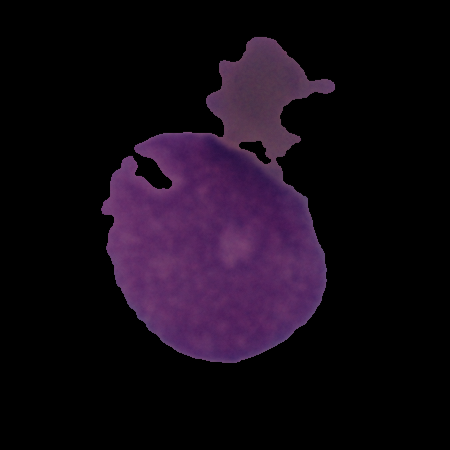
Label: cancer